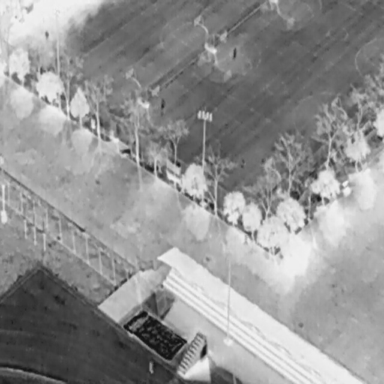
There are four People in the infrared image.